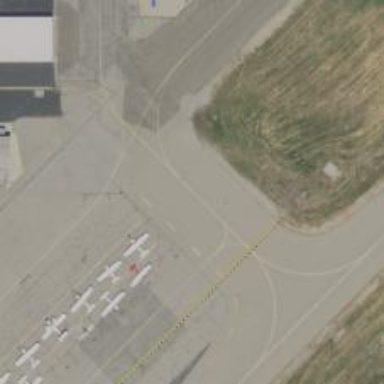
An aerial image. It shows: Image of taxiway at airport.